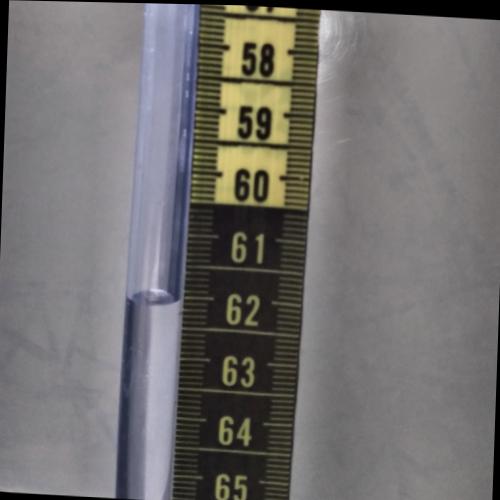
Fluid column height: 62.1 cm